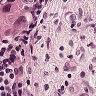
Metastatic tissue present: yes